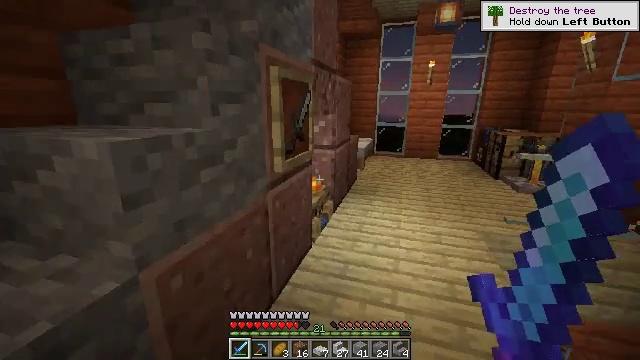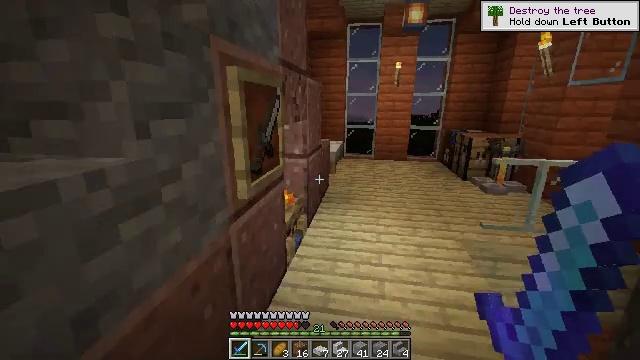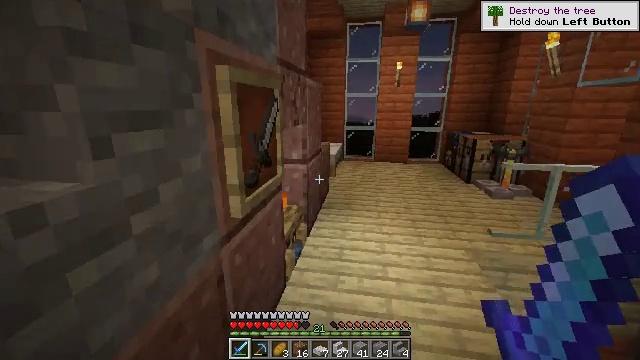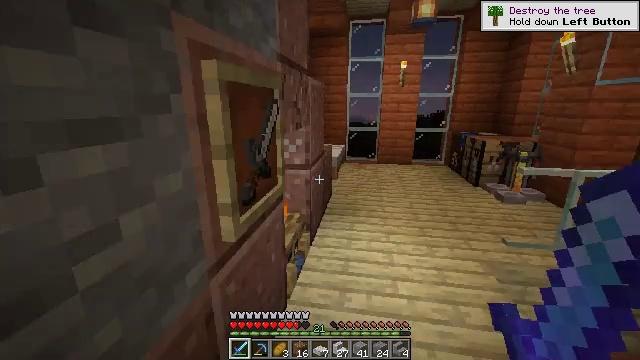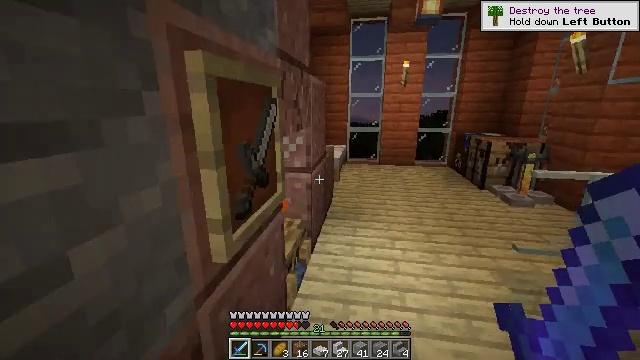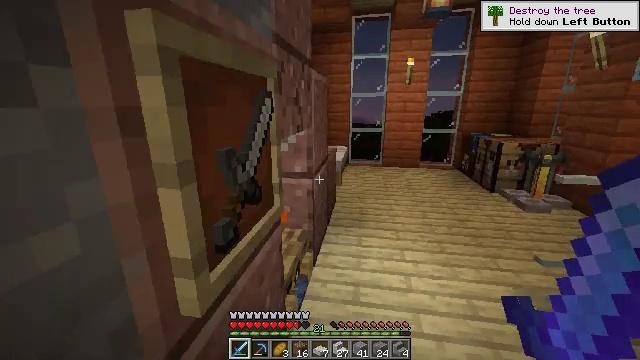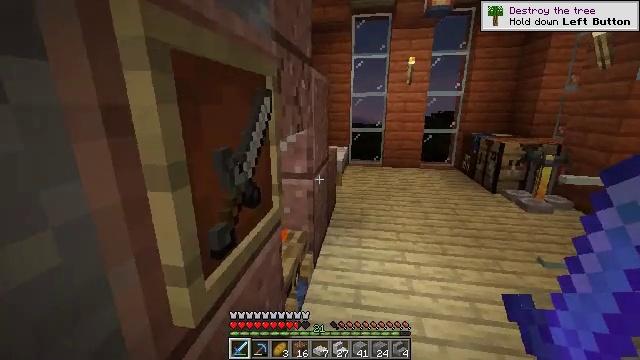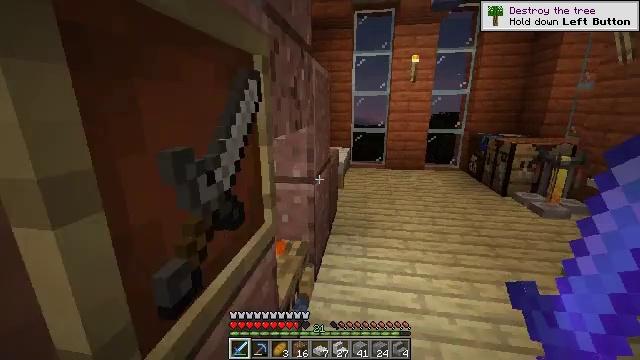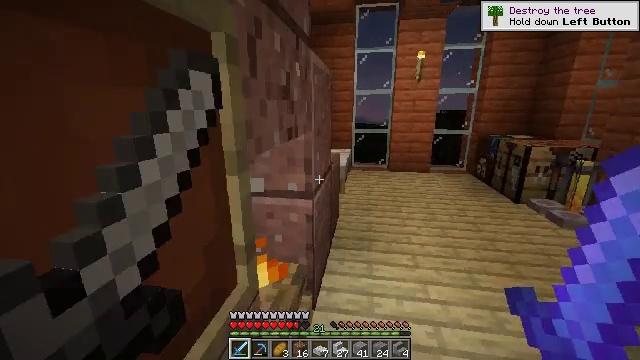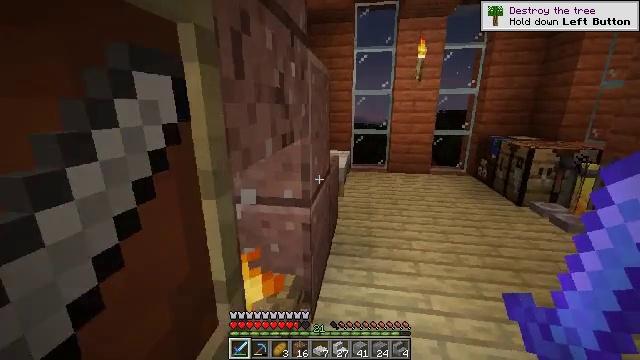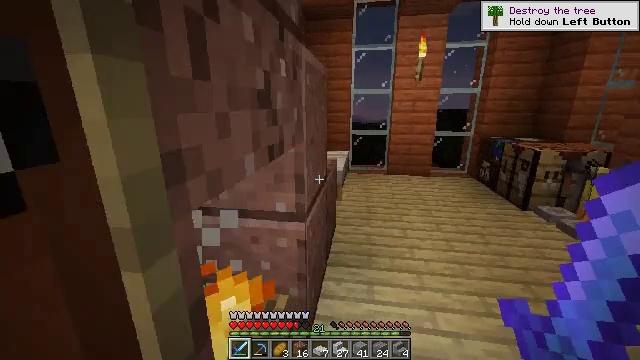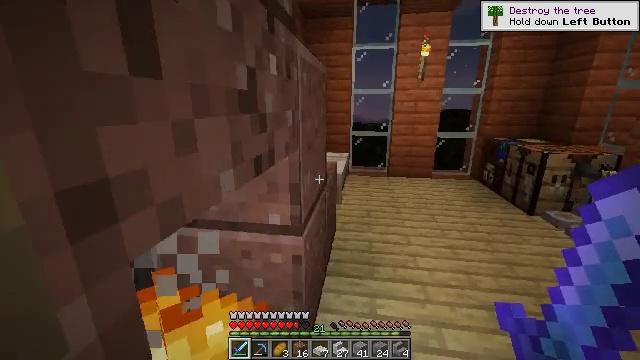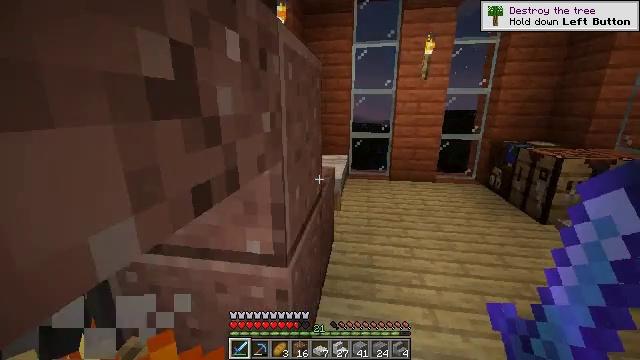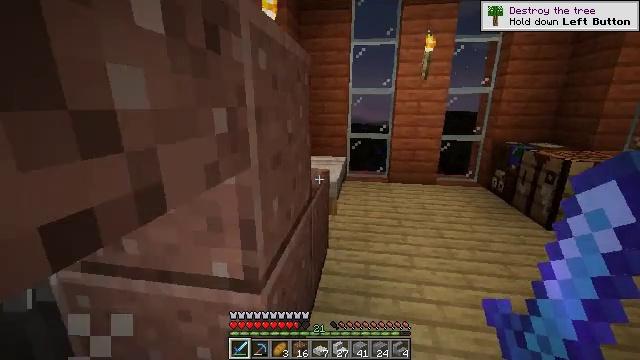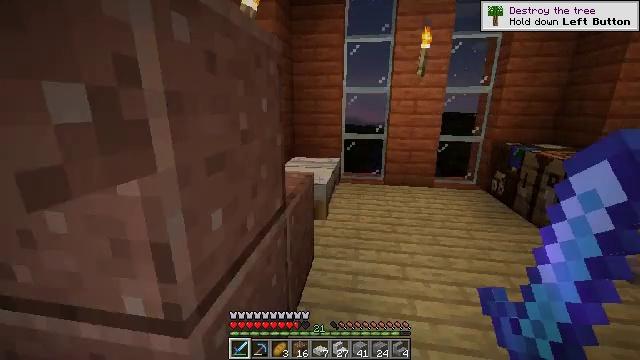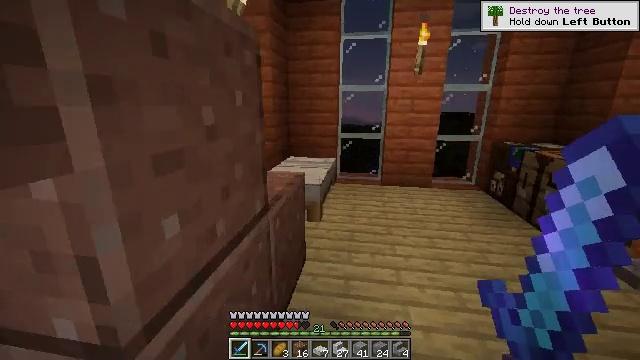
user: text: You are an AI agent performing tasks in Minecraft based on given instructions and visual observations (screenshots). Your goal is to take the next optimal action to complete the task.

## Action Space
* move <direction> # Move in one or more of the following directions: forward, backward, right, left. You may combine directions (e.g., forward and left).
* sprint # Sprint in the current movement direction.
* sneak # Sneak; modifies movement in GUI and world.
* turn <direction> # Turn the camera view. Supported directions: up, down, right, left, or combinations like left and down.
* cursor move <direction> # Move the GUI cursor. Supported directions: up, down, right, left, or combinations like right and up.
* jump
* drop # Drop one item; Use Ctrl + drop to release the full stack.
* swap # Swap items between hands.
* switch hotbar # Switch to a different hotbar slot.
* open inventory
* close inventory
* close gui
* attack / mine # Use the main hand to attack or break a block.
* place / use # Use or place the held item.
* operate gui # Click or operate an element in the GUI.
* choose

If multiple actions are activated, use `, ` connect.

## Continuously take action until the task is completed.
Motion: motion action
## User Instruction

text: Left click to mine the dead bush.
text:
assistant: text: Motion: move forward, turn right
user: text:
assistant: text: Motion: move forward
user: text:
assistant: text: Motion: move forward
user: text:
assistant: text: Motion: move forward
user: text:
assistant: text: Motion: move forward
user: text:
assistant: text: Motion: move forward
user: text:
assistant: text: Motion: move forward
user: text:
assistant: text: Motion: move forward
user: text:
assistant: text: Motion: move forward
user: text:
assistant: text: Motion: move forward
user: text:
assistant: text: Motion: move forward
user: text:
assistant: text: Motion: move forward
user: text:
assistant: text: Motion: move forward and move right
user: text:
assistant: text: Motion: move forward and move right
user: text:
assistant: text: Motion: move forward and move right
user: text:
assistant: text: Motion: move forward and move right, turn left
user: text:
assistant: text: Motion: move forward, turn left and down
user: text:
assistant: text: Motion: move forward, turn left and down
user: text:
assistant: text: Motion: move forward, turn left and down
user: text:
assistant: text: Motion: move forward, turn left and down
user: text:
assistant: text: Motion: move forward, turn left
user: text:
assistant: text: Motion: no_op
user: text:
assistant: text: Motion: no_op
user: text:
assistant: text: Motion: turn right
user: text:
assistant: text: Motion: turn right
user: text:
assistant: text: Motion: turn right
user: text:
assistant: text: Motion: no_op
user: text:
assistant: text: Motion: use / place
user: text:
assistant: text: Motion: use / place
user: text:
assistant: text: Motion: use / place